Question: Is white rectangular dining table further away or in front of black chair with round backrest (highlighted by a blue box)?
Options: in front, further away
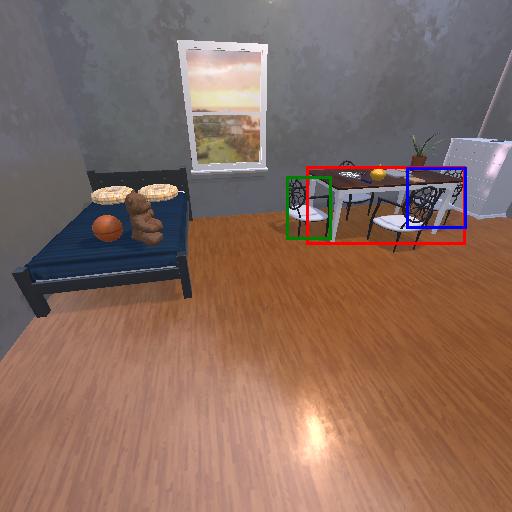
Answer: in front